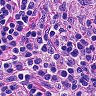
Metastatic tissue present: no